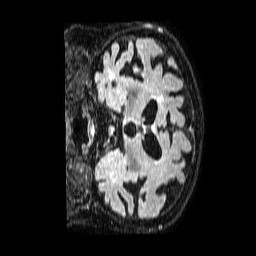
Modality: FLAIR
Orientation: coronal
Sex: female
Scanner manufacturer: philips
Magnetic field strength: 1.5 T
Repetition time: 4.8 s
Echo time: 0.3 s